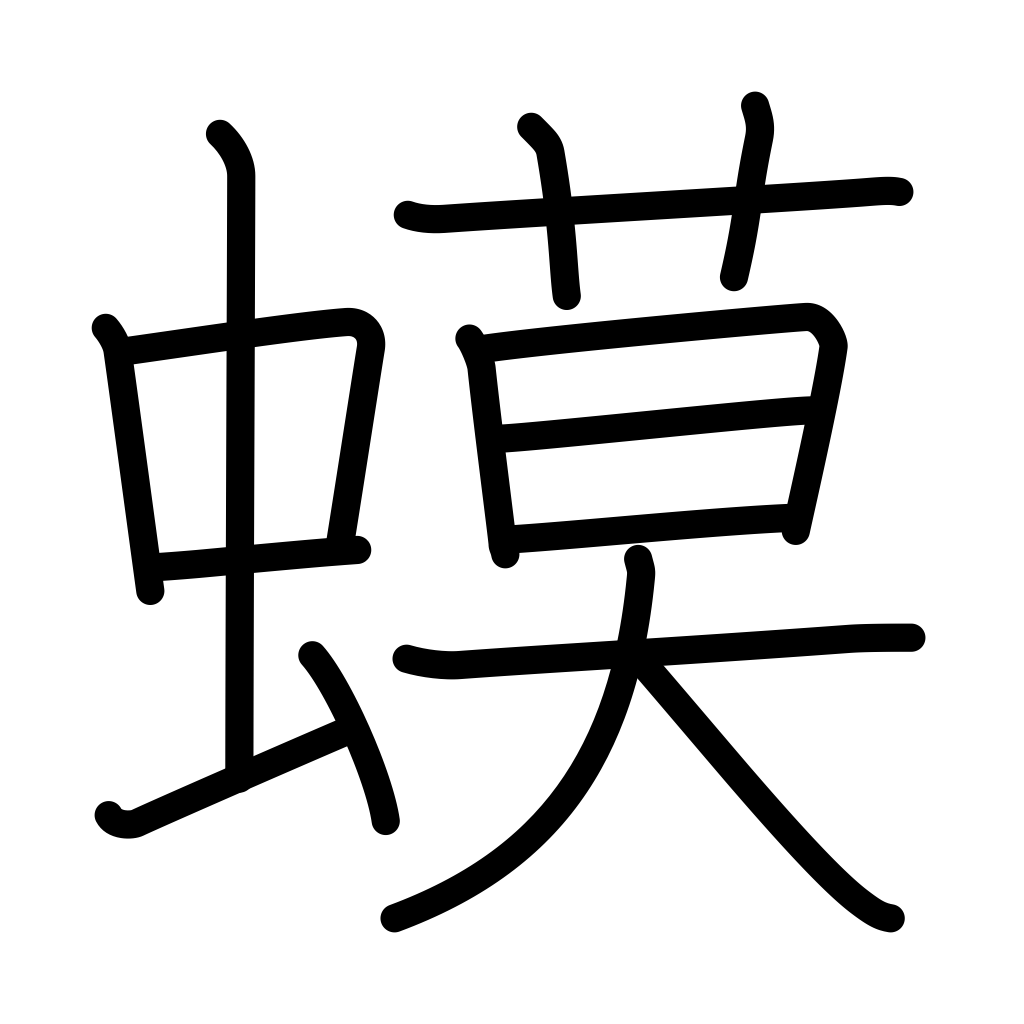
Meaning: toad